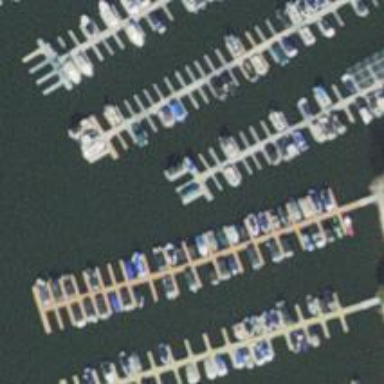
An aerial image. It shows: Man-made pier.